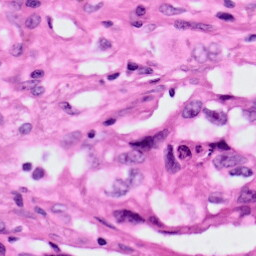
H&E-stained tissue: Lung